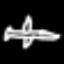
Label: airplane